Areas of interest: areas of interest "Sport and cultural"
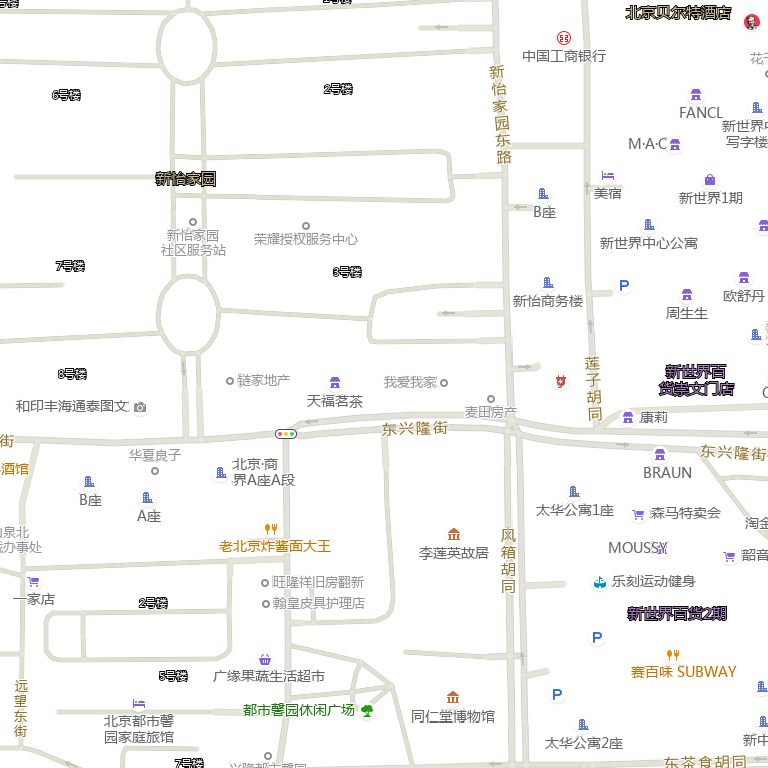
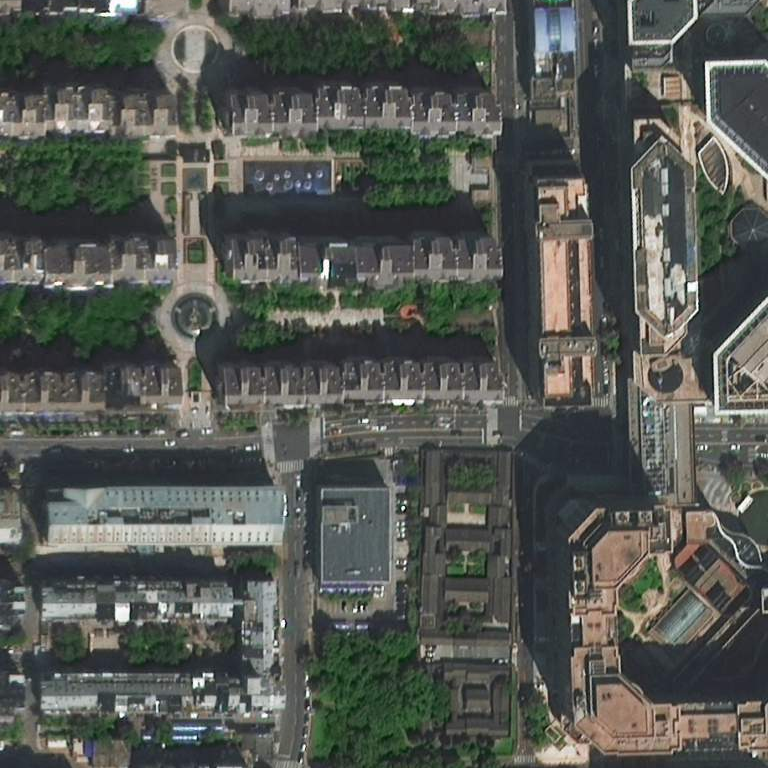